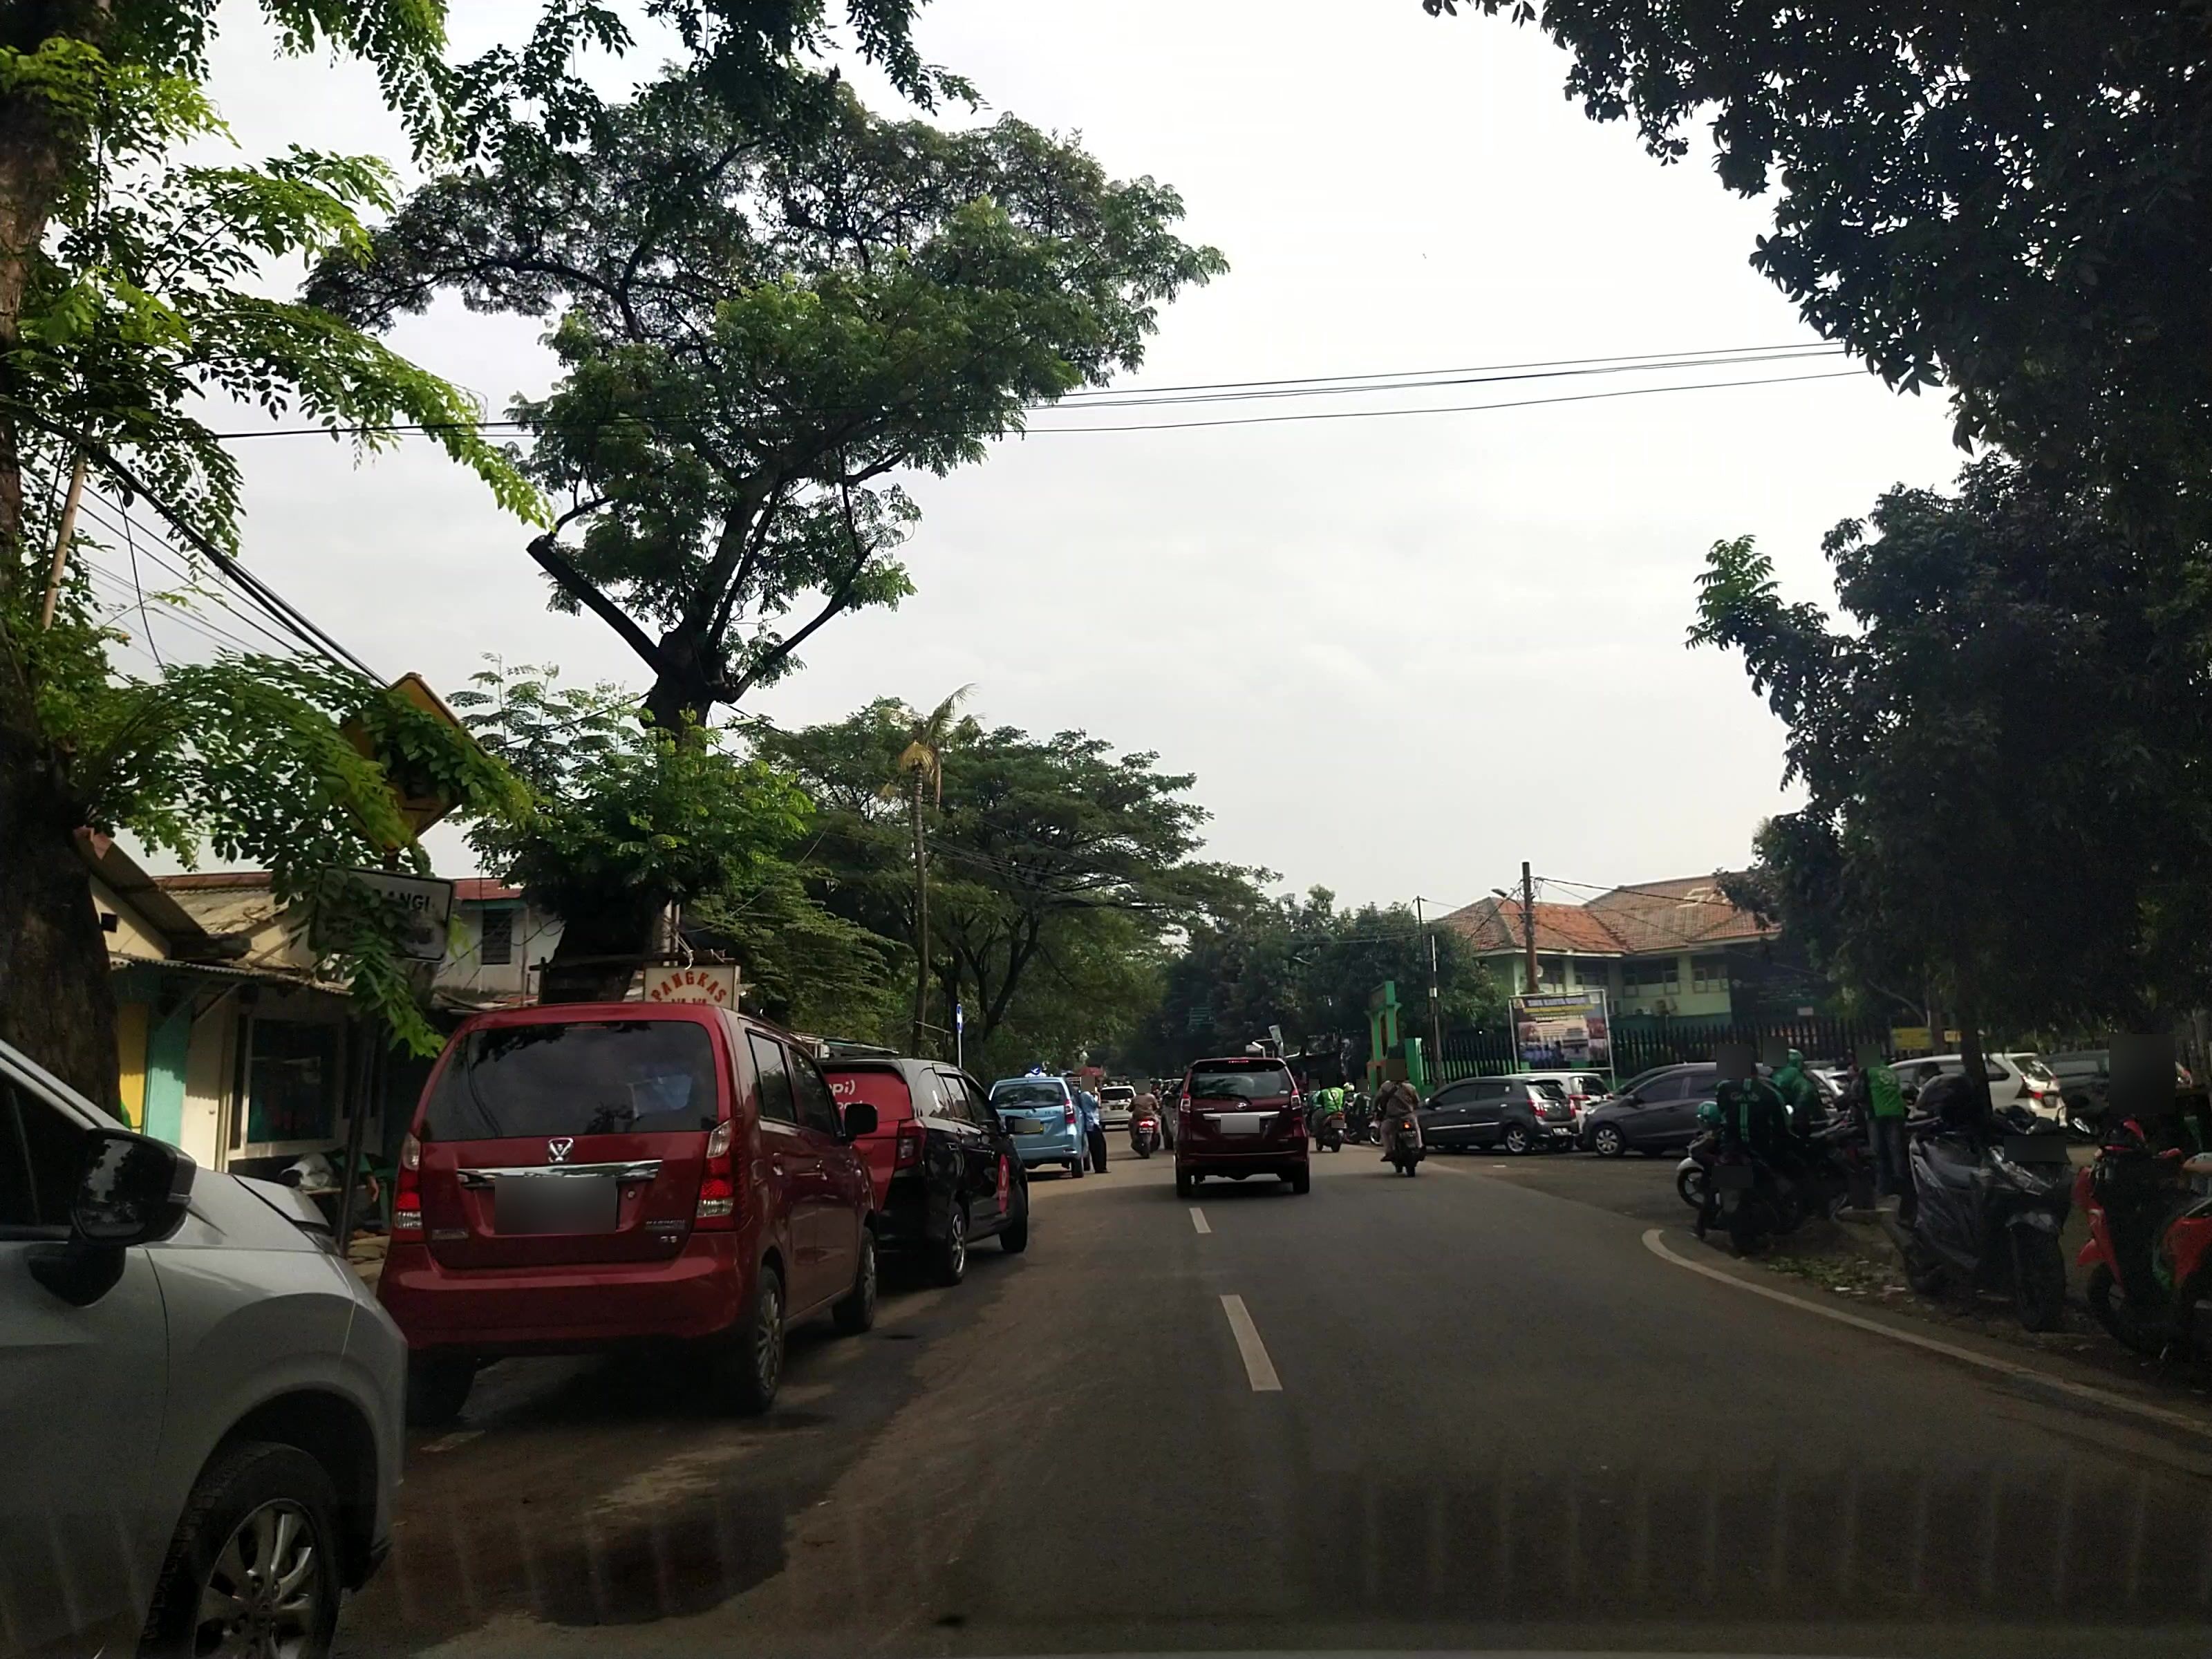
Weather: cloudy
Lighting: day
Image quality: good
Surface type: driving surface
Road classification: tertiary
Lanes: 2
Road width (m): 6
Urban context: urban centre
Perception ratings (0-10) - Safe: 5.16, Lively: 8.77, Beautiful: 8.06, Boring: 1.99, Depressing: 4.02, Wealthy: 4.93